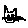
Label: cat